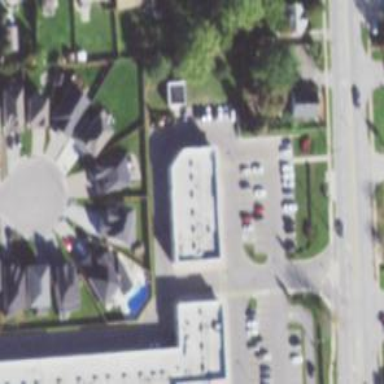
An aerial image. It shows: Pharmacy providing healthcare services.